Field crop: maize
Growth stage: 2
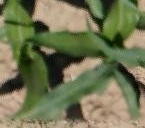
Species: maize